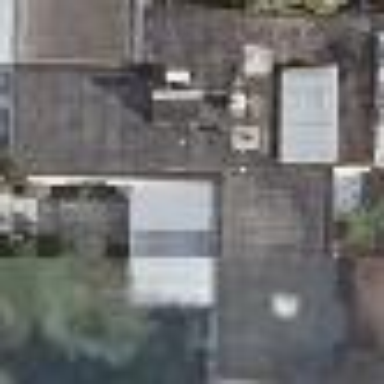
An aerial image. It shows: Terrace building with flat roof.